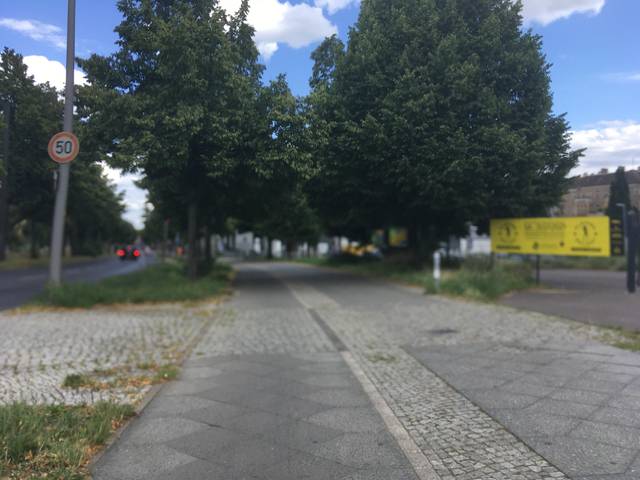
Region: Germany
Coordinates: 52.554, 13.399